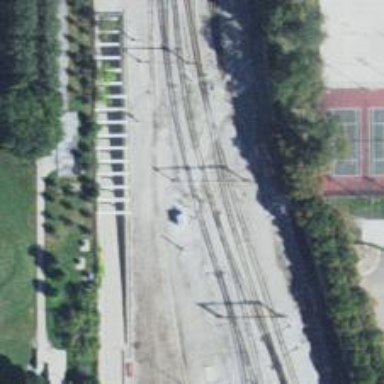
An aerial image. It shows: Railway track with contact lines for electrification.